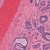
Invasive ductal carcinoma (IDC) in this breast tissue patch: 0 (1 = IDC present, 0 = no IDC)